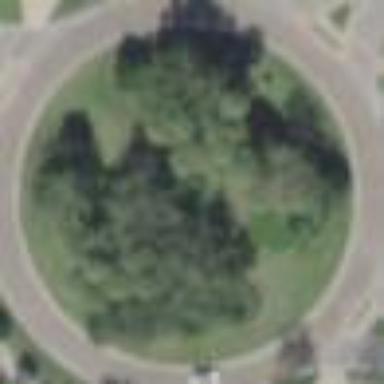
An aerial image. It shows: Residential road that intersects with roundabout.